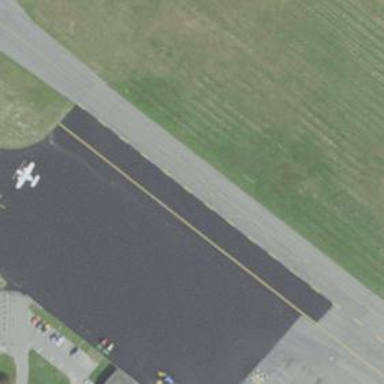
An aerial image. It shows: View of taxiway at the airport.